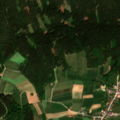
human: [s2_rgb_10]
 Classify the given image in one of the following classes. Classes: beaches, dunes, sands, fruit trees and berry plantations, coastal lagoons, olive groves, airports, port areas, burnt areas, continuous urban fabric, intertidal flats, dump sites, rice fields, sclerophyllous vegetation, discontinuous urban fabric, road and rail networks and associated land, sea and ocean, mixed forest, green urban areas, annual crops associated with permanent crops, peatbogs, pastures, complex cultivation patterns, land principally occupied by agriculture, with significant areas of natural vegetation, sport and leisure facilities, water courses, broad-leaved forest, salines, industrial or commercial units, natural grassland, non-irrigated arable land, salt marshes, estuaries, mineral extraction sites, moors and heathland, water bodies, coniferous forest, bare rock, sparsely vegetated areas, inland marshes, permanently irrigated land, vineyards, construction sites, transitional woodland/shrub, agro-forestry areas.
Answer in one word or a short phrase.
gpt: discontinuous urban fabric, complex cultivation patterns, coniferous forest